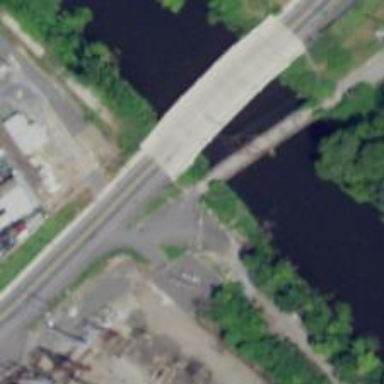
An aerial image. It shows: Asphalt service road on bridge above abandoned railway.